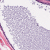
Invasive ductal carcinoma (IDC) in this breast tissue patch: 0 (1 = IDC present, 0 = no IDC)